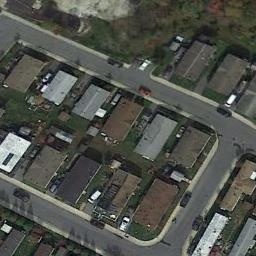
Label: residential